Aerial crown-view tile of a tropical tree (Barro Colorado Island, Panama), acquired 20250124:
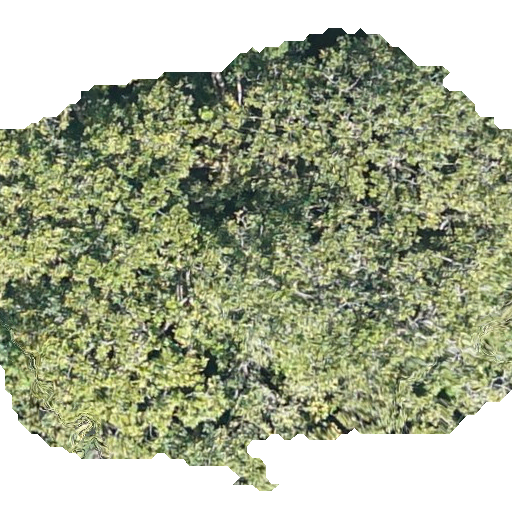
Species: Anacardium excelsum
GBIF accepted scientific name: Anacardium excelsum
Crown area: 292.584 m²